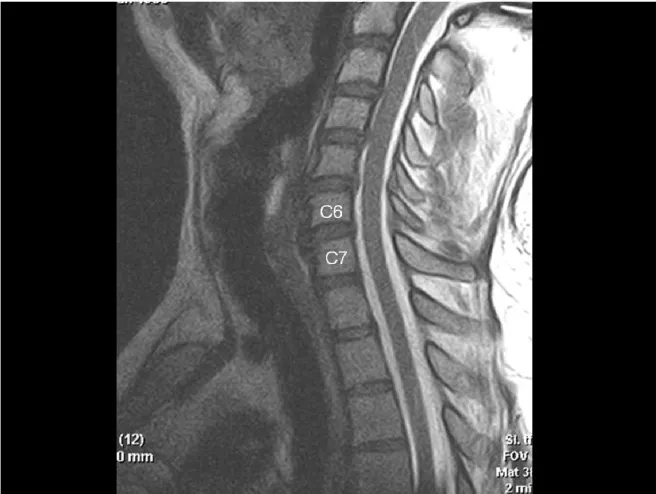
Sagittal T2-w MRI showing compression on the esophagus caused by anterior osteophytes.
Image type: radiology (mri)